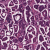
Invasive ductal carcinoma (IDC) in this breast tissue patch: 1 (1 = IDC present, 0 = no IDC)